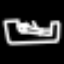
Label: bed